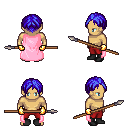
a pixel art fantasy rpg character, male body template, human, tanned skin, pink cape, red pants, blue parted hairstyle, gold gloves, black shoes, spear, four views (front, back, left, right), 2x2 character sprite sheet, small pixel art, hard edges, no anti-aliasing